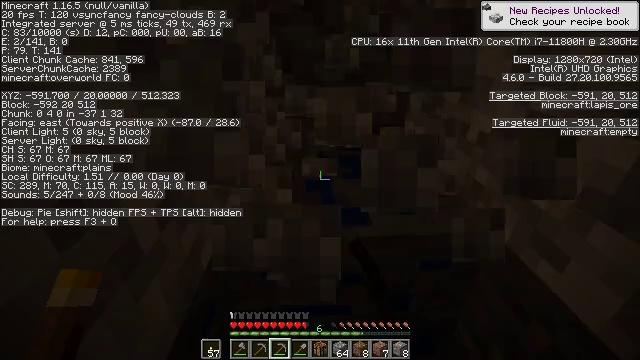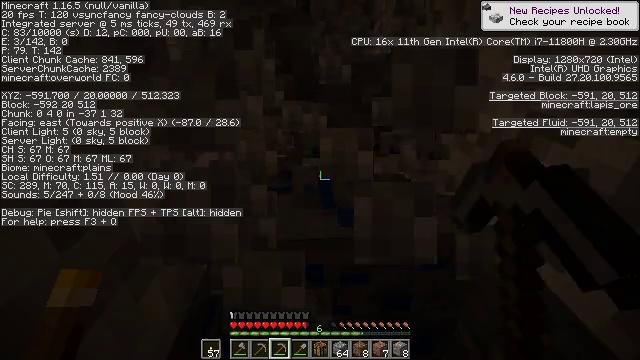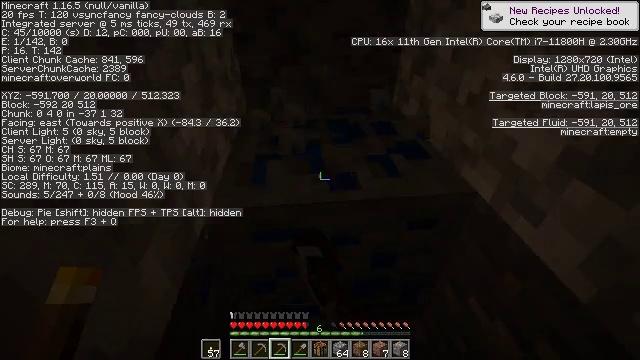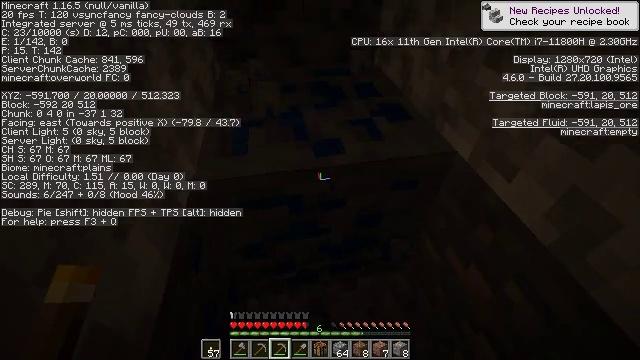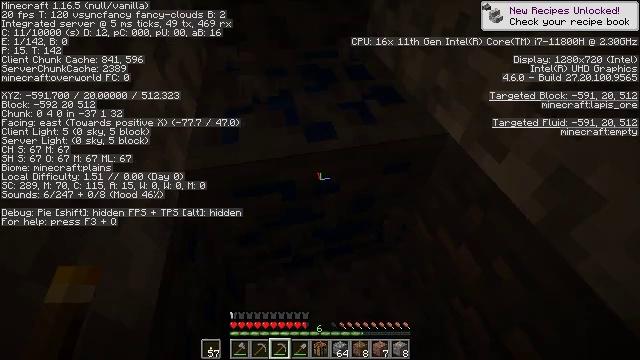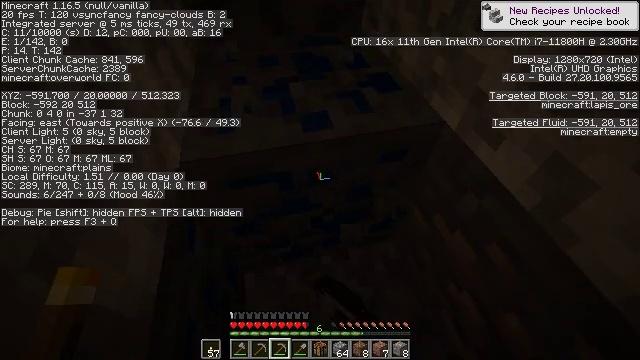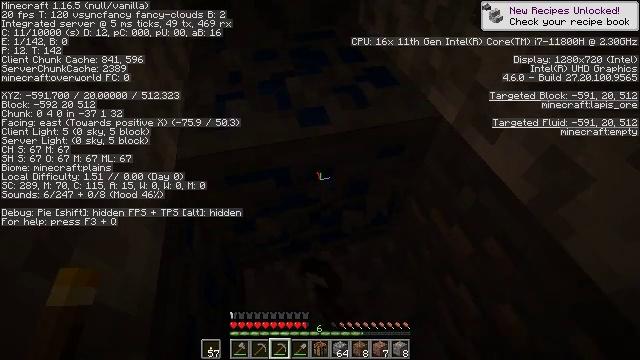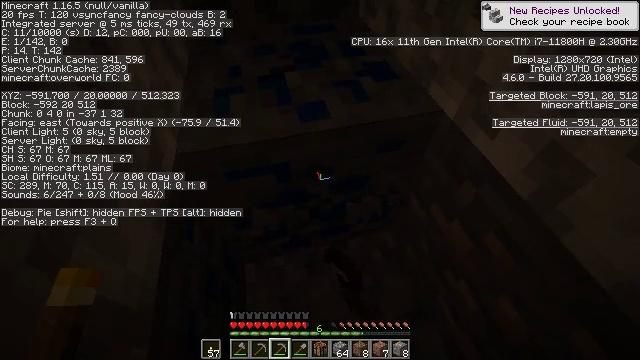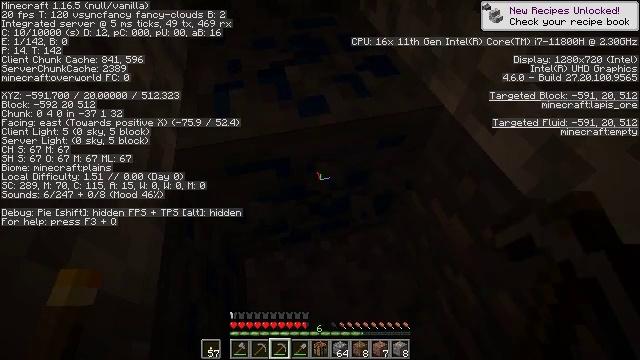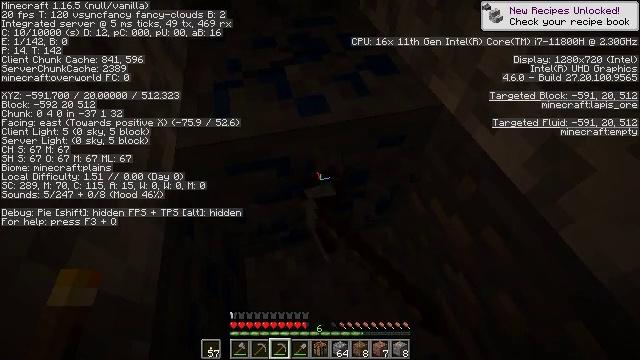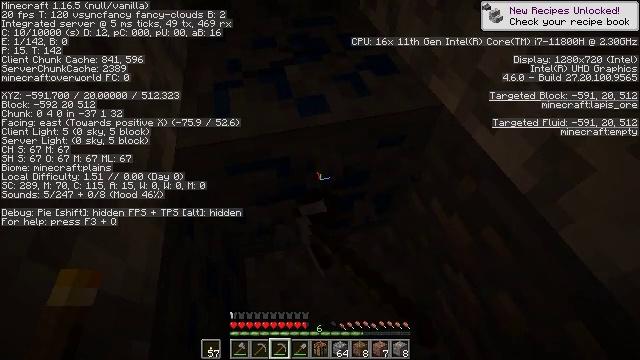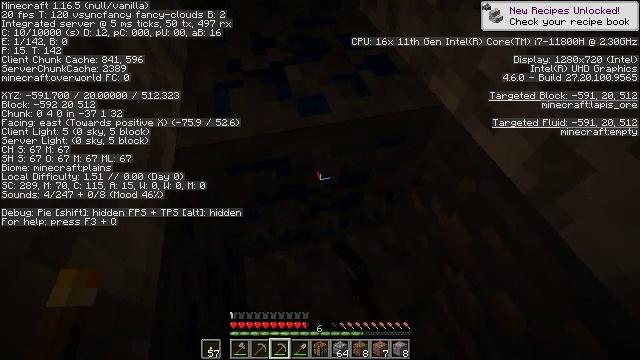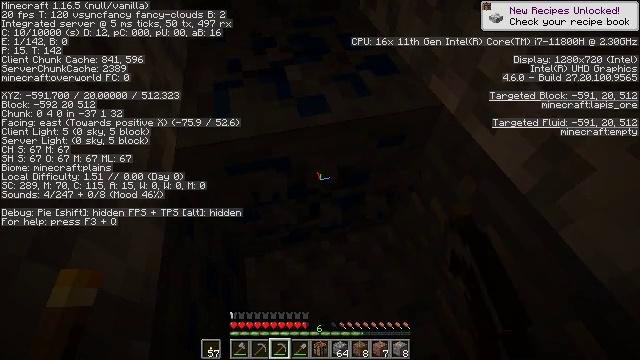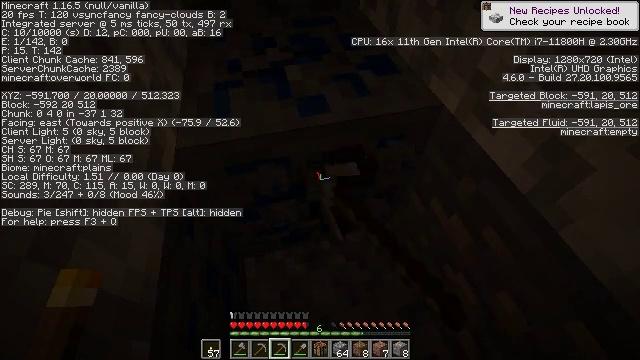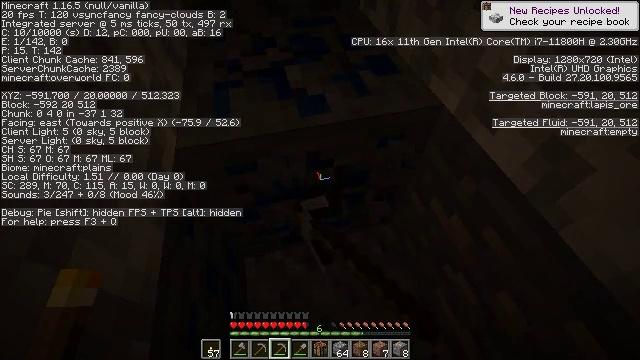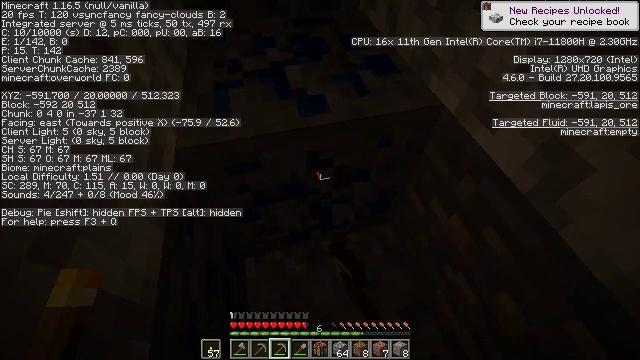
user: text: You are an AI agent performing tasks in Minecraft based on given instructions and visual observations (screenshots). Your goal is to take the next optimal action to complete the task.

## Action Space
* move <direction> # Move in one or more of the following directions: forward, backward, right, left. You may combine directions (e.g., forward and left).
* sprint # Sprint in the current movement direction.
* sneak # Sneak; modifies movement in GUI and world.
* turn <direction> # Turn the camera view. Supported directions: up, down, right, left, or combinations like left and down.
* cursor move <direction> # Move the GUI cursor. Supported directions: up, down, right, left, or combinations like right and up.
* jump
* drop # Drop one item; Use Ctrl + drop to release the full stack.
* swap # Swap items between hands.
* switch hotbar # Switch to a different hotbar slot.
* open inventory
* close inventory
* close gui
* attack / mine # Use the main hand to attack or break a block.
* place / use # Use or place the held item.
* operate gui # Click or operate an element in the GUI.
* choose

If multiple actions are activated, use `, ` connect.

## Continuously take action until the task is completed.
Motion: motion action
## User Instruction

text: Dig for lapis ore in caves.
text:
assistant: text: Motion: attack / mine
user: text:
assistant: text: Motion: turn right and down, attack / mine
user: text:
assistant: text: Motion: turn right and down, attack / mine
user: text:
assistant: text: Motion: turn right and down, attack / mine
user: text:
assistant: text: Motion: turn right and down, attack / mine
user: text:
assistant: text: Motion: turn down, attack / mine
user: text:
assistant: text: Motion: turn down, attack / mine
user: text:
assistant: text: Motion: turn down, attack / mine
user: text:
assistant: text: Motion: attack / mine
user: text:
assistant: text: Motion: attack / mine
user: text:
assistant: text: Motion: attack / mine
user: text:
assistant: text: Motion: attack / mine
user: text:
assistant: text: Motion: attack / mine
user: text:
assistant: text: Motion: attack / mine
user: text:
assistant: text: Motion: attack / mine
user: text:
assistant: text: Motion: attack / mine
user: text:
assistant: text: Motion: attack / mine
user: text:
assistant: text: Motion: attack / mine
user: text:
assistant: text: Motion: attack / mine
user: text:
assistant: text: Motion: attack / mine
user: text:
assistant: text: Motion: attack / mine
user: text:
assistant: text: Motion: attack / mine
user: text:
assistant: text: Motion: attack / mine
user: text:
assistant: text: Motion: attack / mine
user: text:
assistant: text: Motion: attack / mine
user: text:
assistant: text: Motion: attack / mine
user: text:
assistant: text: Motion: attack / mine
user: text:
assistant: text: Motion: attack / mine
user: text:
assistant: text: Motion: attack / mine
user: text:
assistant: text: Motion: attack / mine